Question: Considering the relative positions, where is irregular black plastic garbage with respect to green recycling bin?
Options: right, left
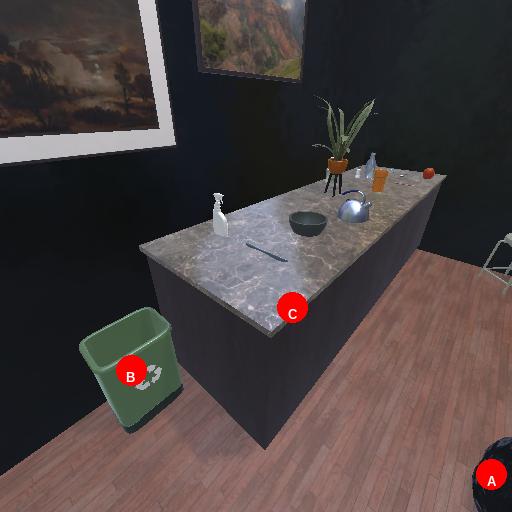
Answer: right